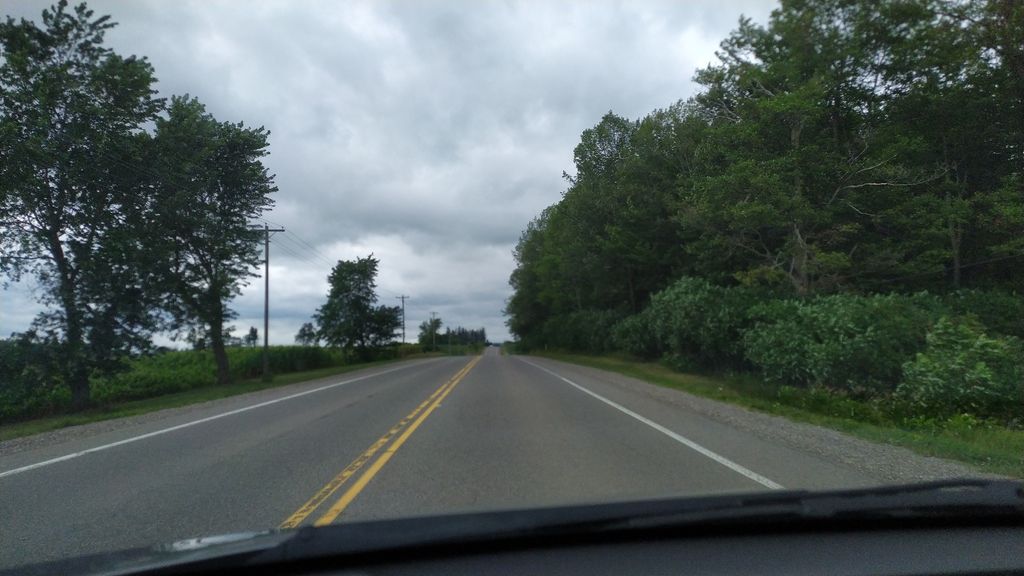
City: kitchener-waterloo